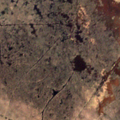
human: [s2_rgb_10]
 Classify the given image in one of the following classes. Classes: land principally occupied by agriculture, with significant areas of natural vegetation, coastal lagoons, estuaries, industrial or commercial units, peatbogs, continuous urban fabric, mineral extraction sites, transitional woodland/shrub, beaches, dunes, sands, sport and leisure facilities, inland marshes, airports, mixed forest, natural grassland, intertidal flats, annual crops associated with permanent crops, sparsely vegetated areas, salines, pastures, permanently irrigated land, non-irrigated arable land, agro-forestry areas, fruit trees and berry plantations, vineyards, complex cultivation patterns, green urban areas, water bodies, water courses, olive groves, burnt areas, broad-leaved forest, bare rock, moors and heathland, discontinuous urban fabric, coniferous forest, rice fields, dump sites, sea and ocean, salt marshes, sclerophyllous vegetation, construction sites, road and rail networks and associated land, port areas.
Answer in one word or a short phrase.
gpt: inland marshes